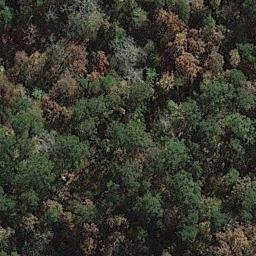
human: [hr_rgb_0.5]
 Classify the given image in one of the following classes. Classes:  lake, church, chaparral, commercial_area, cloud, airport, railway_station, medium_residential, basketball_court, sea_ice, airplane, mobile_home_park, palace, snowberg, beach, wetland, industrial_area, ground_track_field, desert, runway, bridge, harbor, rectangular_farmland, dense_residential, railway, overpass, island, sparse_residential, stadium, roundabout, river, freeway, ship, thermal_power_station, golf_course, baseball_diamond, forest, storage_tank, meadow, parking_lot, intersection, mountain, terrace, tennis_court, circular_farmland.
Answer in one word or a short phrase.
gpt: forest